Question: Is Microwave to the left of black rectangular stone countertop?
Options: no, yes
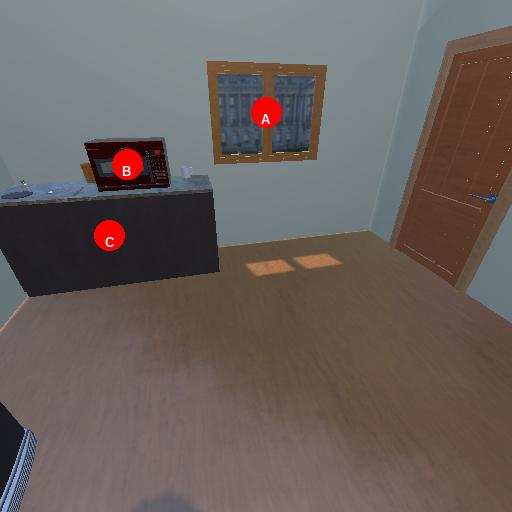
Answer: no